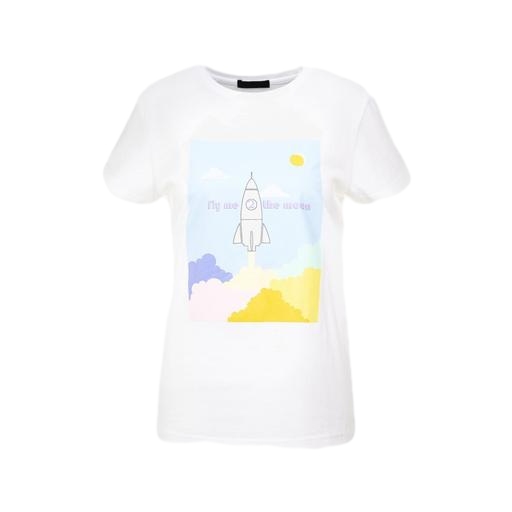
my space graphic tee, white dream t-shirt, white light graphic tee, white background